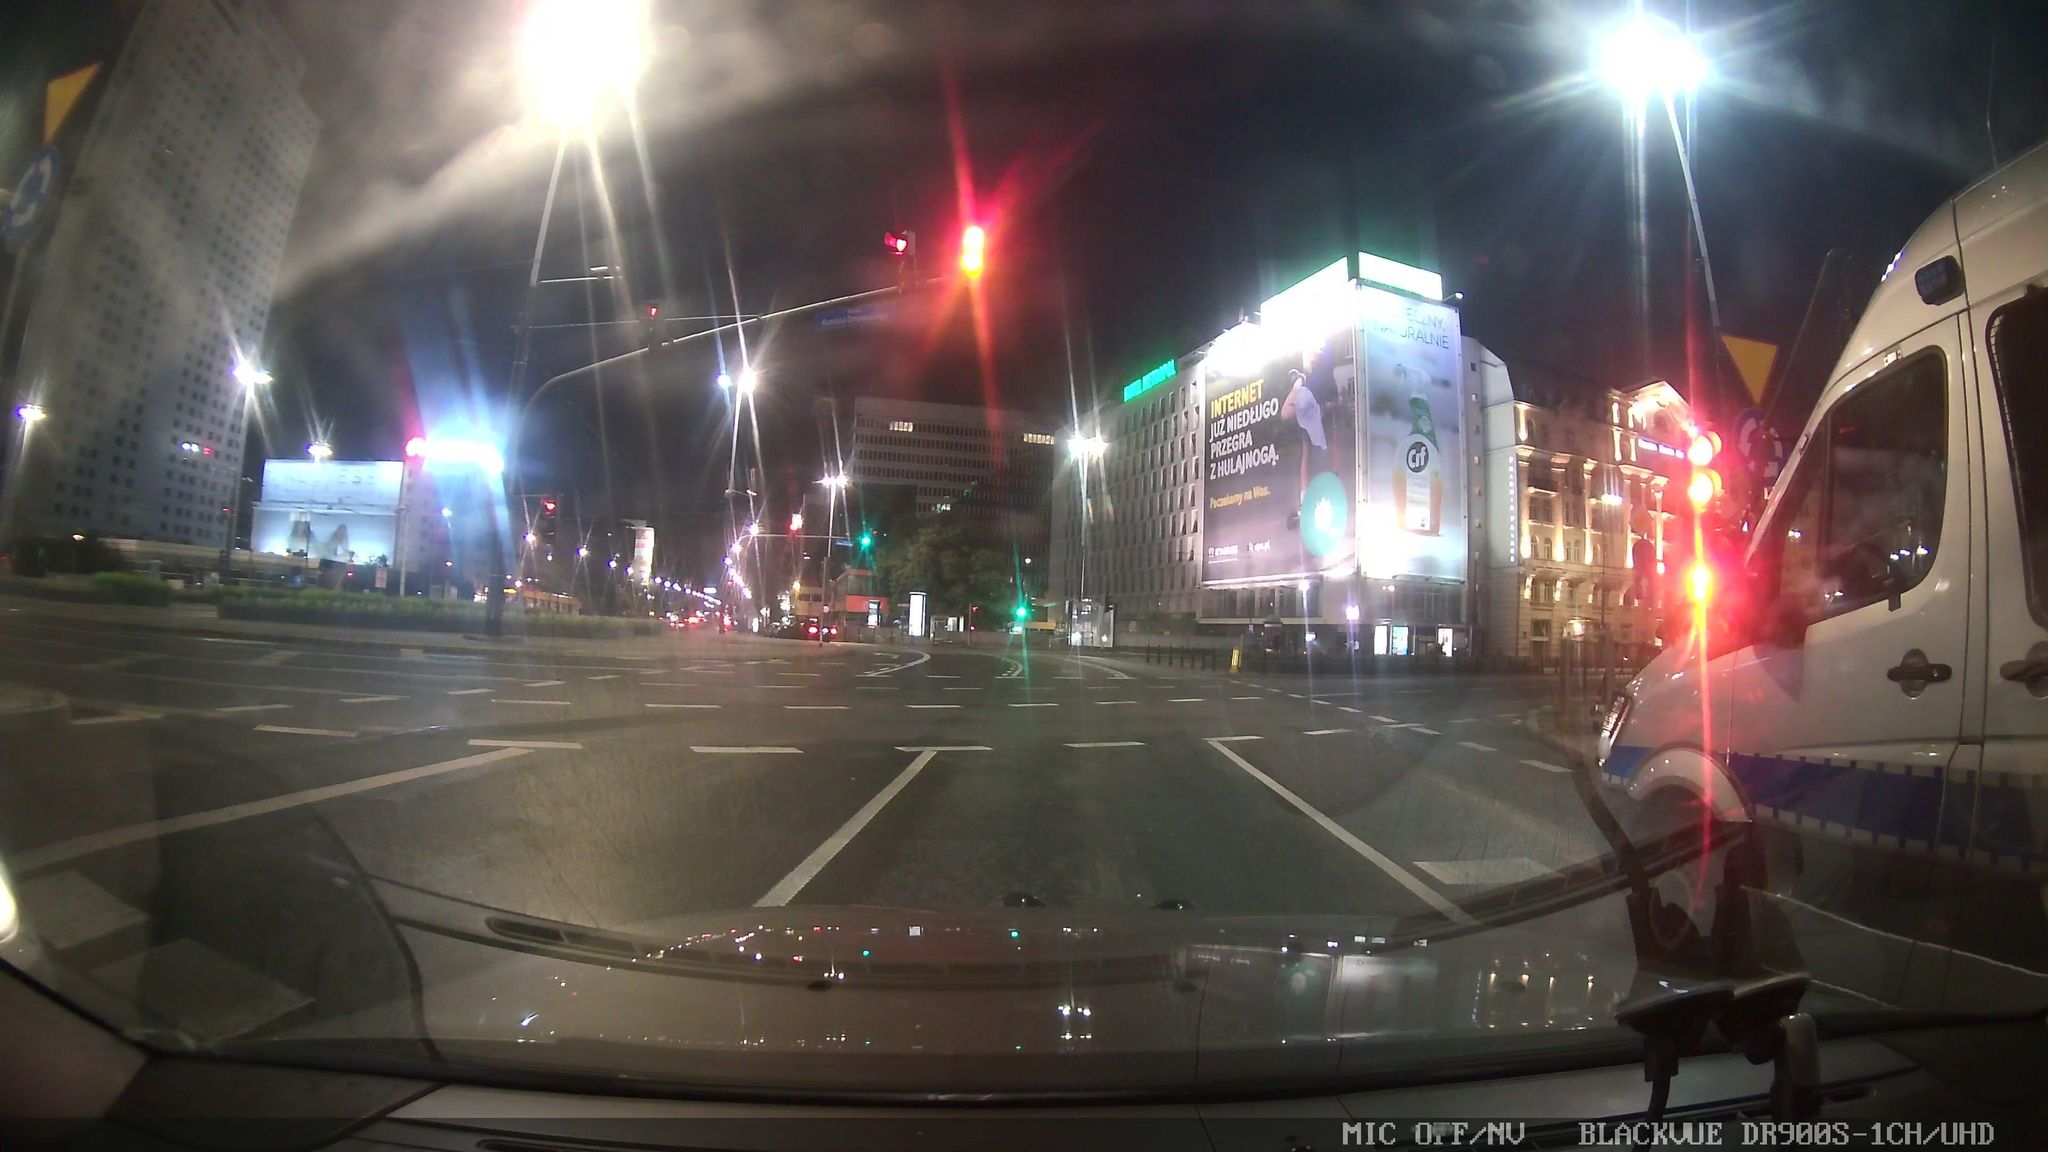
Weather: clear
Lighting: night
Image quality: slightly poor
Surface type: driving surface
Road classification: steps, footway
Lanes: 4
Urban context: urban centre
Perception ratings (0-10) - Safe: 0.8, Lively: 5.35, Beautiful: 2.33, Boring: 0.45, Depressing: 2.85, Wealthy: 2.4